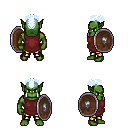
a pixel art fantasy rpg character, male body template, orc, green skin, maroon tunic, gold greaves, white cyan short mohawk hairstyle, shield, four views (front, back, left, right), 2x2 character sprite sheet, small pixel art, hard edges, no anti-aliasing